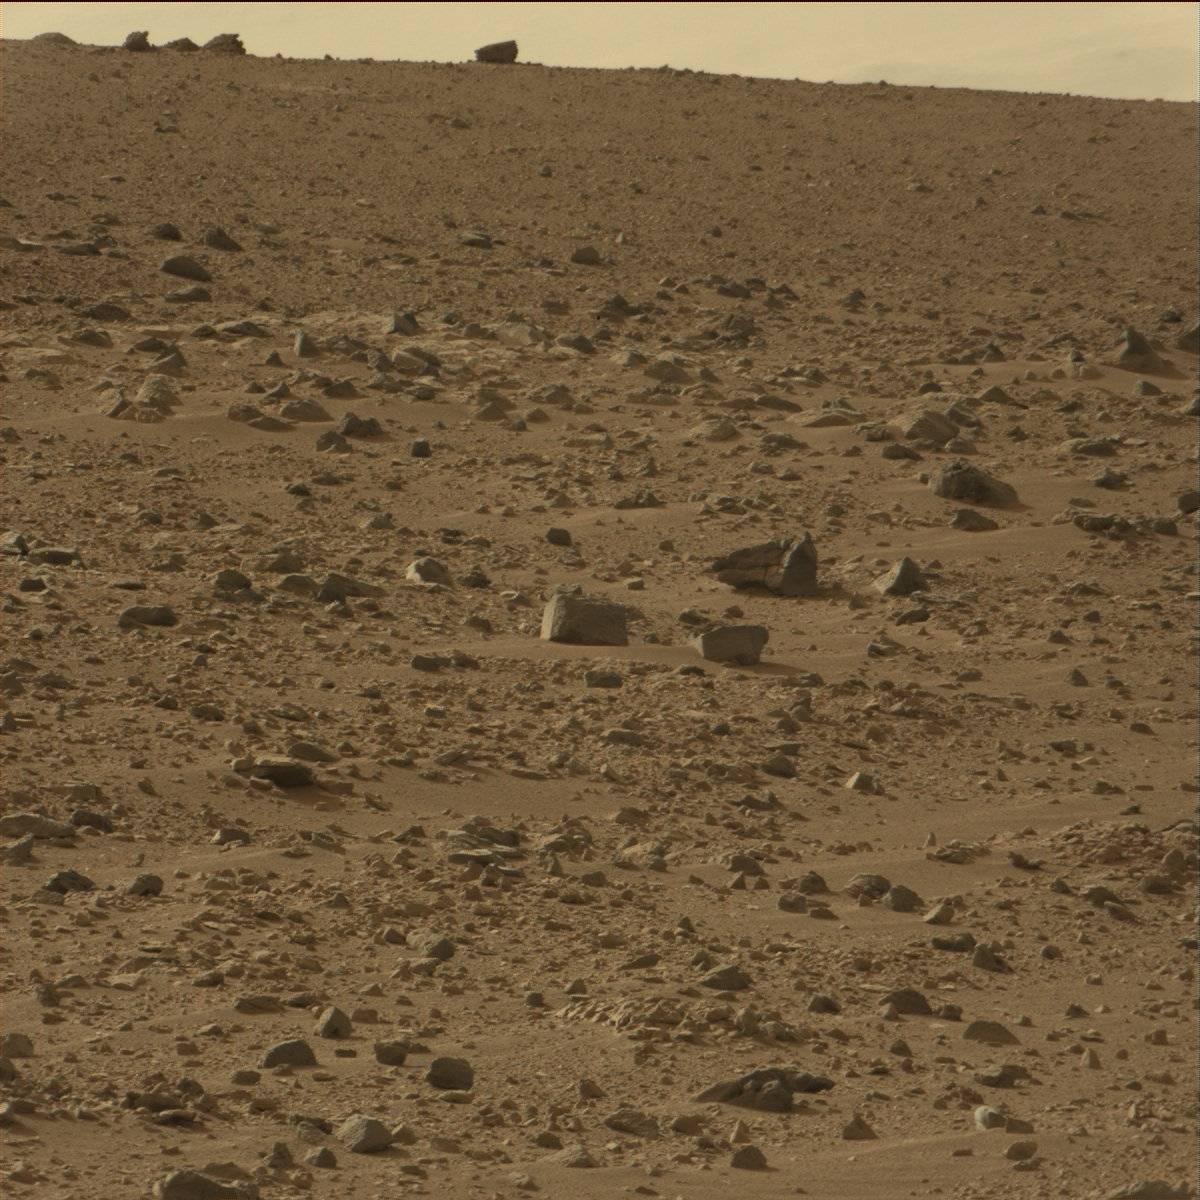
Terrain classes present: Bedrock, Ridge, Rock, Sand / Soil